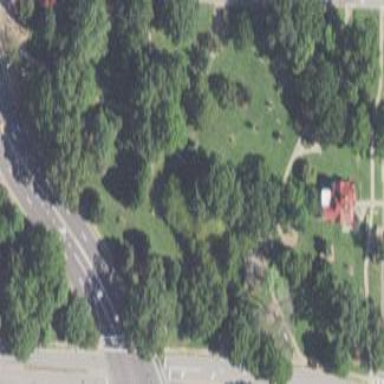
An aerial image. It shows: Park.